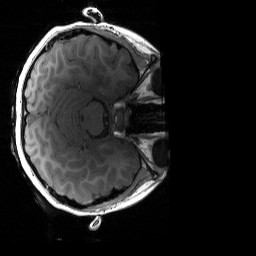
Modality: T1w
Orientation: axial
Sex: female
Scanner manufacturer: siemens
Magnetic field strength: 3 T
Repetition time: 1.9 s
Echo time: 0.00243 s